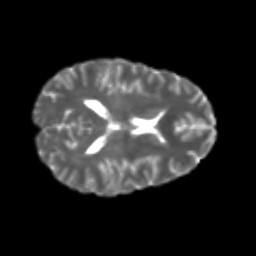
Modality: T2w
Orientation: axial
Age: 22
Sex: female
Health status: healthy
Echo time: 0.074 s